Question: I have an sql that i run on 2 tables:
'''
affiliates_comisions.each do |aff|
connection.update("
UPDATE comissions AS coms,
conversions AS conve
SET conve.active=0
WHERE coms.conversion_type_id=conve.conversion_type_id
AND conve.user_id="+aff.id.to_s+"
AND conve.active=1
AND coms.method = 'one_time'")
end
'''
My question is how could i make this in a better way if there is? I couldn't find a way to update a field that required a condition from another table to be true...
Let me know if you need other details.
---
## Update 1
The affiliates_comissions is:
'''
total_pay_sql = "(SELECT SUM(payment)
FROM comissions AS coms,conversions AS conve
WHERE coms.conversion_type_id=conve.conversion_type_id
AND conve.user_id=usr.id
AND conve.active=1)"
affiliates_comisions = self.
select('*,'+total_pay_sql+' AS total_pay').
from("users AS usr").
where(total_pay_sql+">=5")
'''
---
## Update 2

And here are the models:
'''
class Comission < ActiveRecord::Base
belongs_to :conversion_type
attr_accessible :method, :payment
validates_inclusion_of :method, :in => [:recurring, :one_time]
...
class Conversion < ActiveRecord::Base
attr_accessible :conversion_type_id, :restaurant_id, :user_id, :active
belongs_to :user
belongs_to :restaurant
belongs_to :conversion_type
...
class ConversionType < ActiveRecord::Base
attr_accessible :name
has_many :conversions
end
'''
---
## Update 3
After the suggestion made by @RGB i've made some changes and i added:
'''
#To conversion model#
has_many :comissions, :through => :conversion_type
#To comission model#
has_many :conversions, :through => :conversion_type
#To conversion_type model#
has_many :conversions
has_many :comissions
'''
And now i managed to get a select to work even tough this thing runs 2 queries and i'm not sure how this is better than me writing one query to do the update but maybe you can help me. So this is the select i managed to write to get the conversions that i need.
'''
@conversions = Comission.find_by_method('one_time').conversions.find_all_by_active_and_user_id(1,affiliates_comisions.collect(&:id))
'''
Now the problem is i can't run an update on this or how could i make the update query without running this select? ...
---
## Answer
I finally managed to get the thing working as i wanted to. Here is what i have after a few changes:
'''
total_pay_sql = "(SELECT SUM(payment)
FROM comissions AS coms,conversions AS conve
WHERE coms.conversion_type_id=conve.conversion_type_id
AND conve.user_id=usr.id
AND conve.active=1)"
affiliates_comisions = self.
select('*,'+total_pay_sql+' AS total_pay').
from("users AS usr").
where(total_pay_sql+">=?",@@minimum_pay)
#we run a normal update here to set the one time conversions to active=0 so we only pay for them once
@conversions = Comission.where({:method=>'one_time'}).joins(:conversions).where("active=1 AND user_id IN(?)",affiliates_comisions.collect(&:id)).update_all(:active=>0)
'''
This last line is the answer i wanted and combined with what @RGB said i've managed to make it work. This is the query that is executed by that last line:
'''
UPDATE 'comissions' INNER JOIN 'conversion_types' ON 'conversion_types'.'id' = 'comissions'.'conversion_type_id' INNER JOIN 'conversions' ON 'conversions'.'conversion_type_id' = 'conversion_types'.'id' SET 'active' = 0 WHERE 'comissions'.'method' = 'one_time' AND (active=1 AND user_id IN(41))
'''
Perfect!!! :D I hope it helps someone else too!
Thanks.
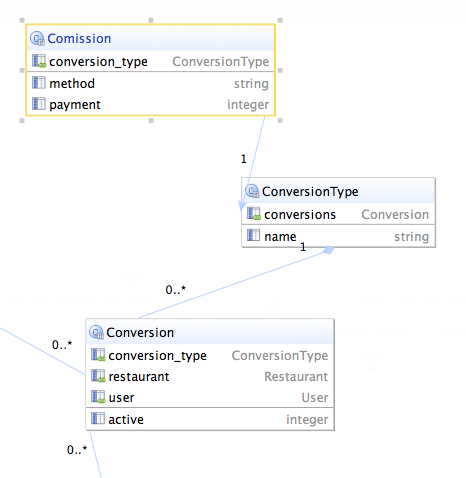
Answer: youre missing the relationship between Conversion and Commission through conversion type
add:
'''
#add to Conversions
has_and_belongs_to_many :comissions, :through => :conversion_type
#add to Comissions
has_and_belongs_to_many :conversions, :through => :conversion_type
'''
respectively to the classes
see for more help:
<URL>